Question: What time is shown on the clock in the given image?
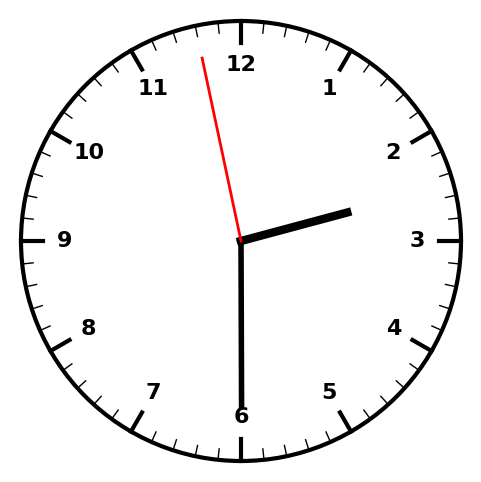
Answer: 02:29:58